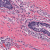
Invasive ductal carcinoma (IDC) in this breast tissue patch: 0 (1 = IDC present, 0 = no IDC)